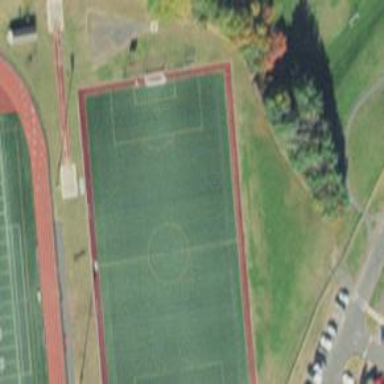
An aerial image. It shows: Artificial turf soccer pitch for leisure land.